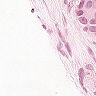
Metastatic tissue present: yes